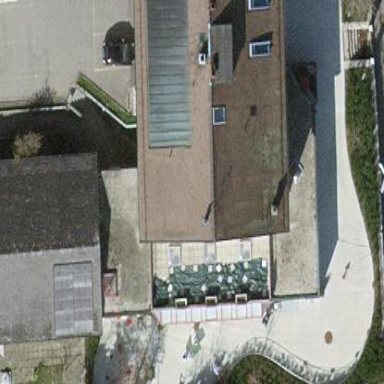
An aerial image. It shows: Building part with flat roof.